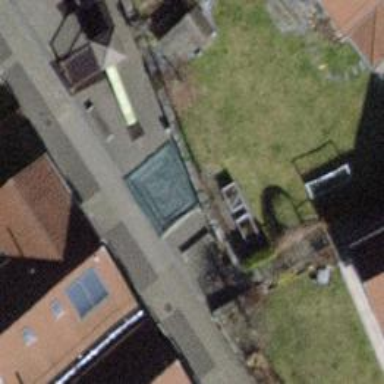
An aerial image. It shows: Sandpit at the playground.